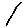
Label: line